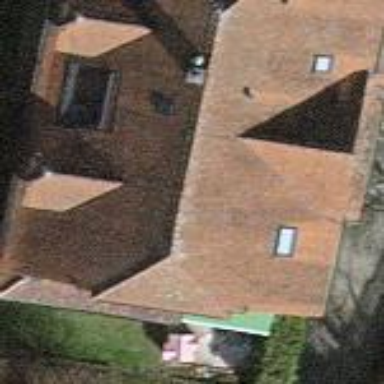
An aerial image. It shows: Building with half-hipped roof shape.